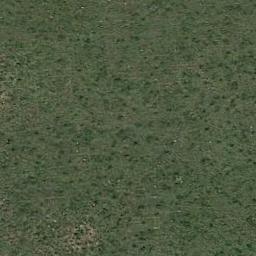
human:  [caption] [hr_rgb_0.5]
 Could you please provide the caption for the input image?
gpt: There is a straight road and a winding path by the grass .

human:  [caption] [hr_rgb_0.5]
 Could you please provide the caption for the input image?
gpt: A large lush green meadow covered with green grass .

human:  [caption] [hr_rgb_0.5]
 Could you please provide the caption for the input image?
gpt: This meadow has dense lower grasses and some taller grasses .

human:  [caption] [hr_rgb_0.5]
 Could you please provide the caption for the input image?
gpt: The meadow is dense but uneven .

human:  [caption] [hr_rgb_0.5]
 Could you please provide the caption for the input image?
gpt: There are many green bushes on the green meadow .